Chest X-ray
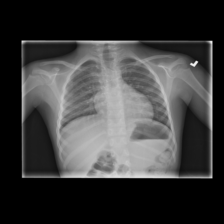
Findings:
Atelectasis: negative
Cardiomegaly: negative
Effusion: negative
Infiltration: negative
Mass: negative
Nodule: negative
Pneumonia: negative
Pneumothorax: negative
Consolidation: negative
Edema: negative
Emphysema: negative
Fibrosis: negative
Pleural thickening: negative
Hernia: negative